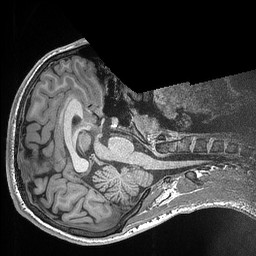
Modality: T1w
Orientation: axial
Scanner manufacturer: siemens
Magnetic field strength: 3 T
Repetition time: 2.3 s
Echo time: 0.00298 s